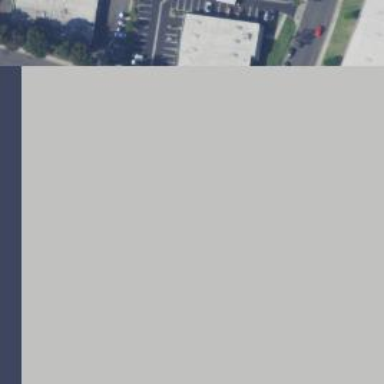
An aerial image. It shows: Commercial building.